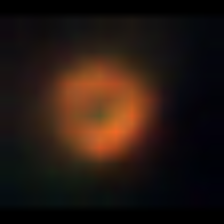
Taxon: NanoPlankton
Group: Other